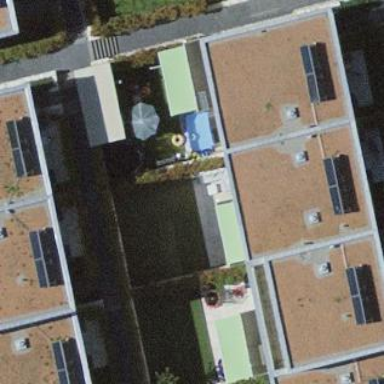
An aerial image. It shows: Flat-roofed terrace building.